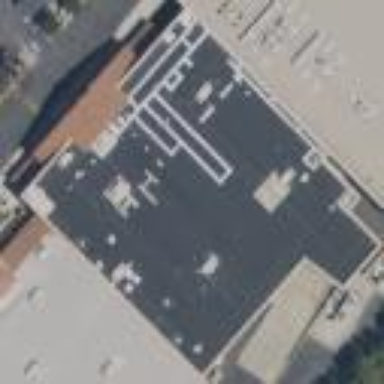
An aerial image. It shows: Retail building.